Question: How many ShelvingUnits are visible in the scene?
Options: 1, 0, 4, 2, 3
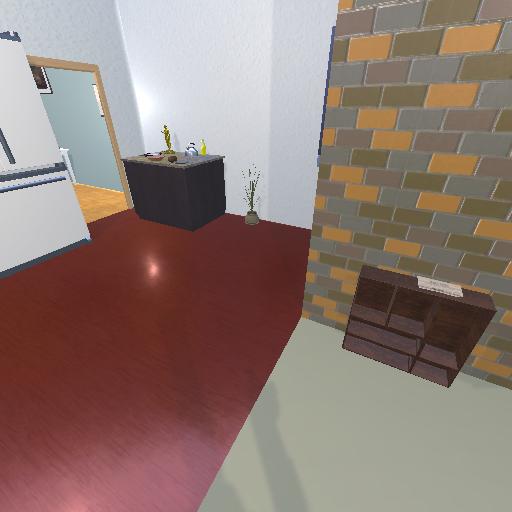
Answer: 1